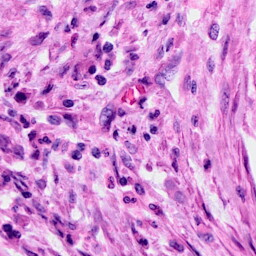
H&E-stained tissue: Cervix